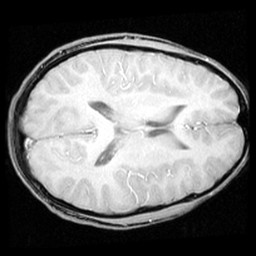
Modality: inplaneT1
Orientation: axial
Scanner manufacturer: ge
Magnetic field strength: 3 T
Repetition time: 0.25 s
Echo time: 0.0036 s